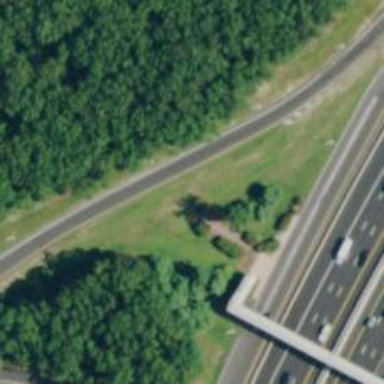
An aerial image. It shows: Busway road.